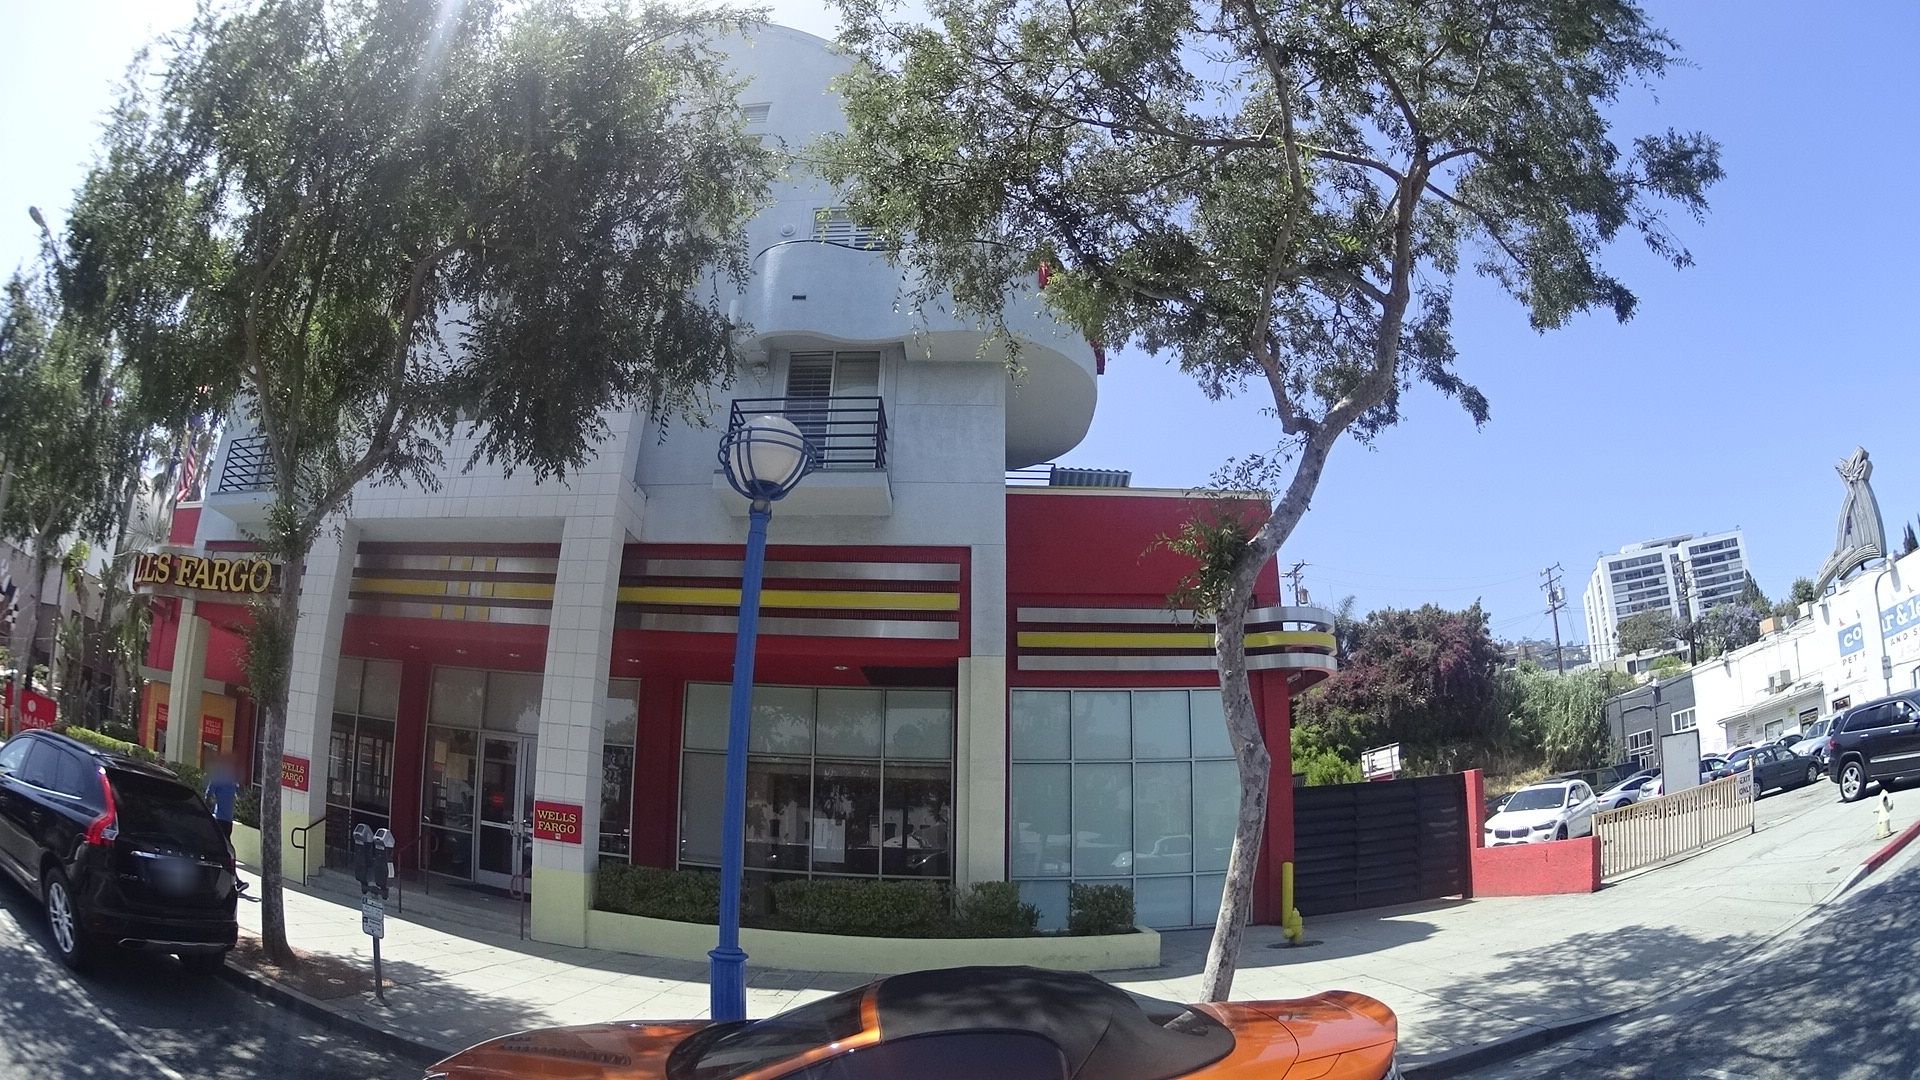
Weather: clear
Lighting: day
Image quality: good
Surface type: walking surface
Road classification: primary
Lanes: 2
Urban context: urban centre
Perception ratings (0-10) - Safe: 5.57, Lively: 5.61, Beautiful: 3.04, Boring: 3.77, Depressing: 5.77, Wealthy: 4.7